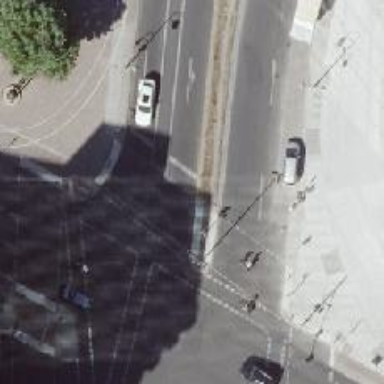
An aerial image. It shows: Asphalt footway with crossing equipped with traffic signals.